Field crop: maize
Growth stage: 1
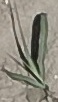
Species: sorghum